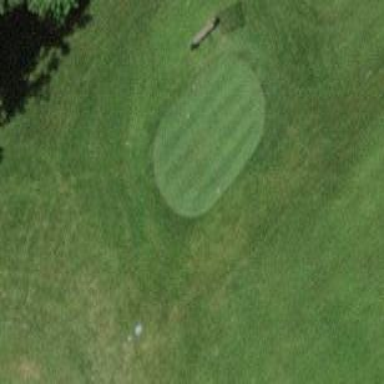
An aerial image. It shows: Golf tee on grassy land.